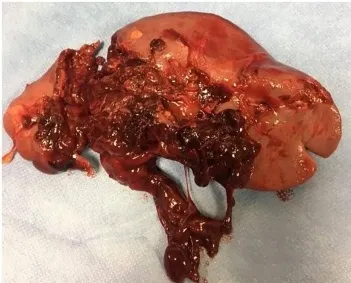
(a,b). Post-traumatic splenic rupture: operative finding.
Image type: medical_photograph (other_medical_photograph)